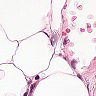
Metastatic tissue present: no